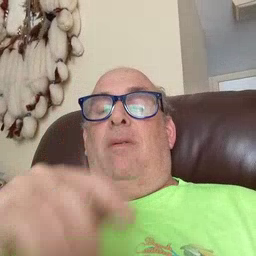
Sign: mom